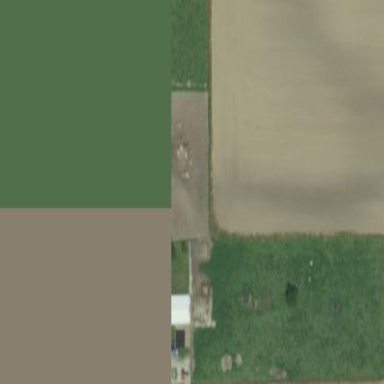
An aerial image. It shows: Farmyard area.